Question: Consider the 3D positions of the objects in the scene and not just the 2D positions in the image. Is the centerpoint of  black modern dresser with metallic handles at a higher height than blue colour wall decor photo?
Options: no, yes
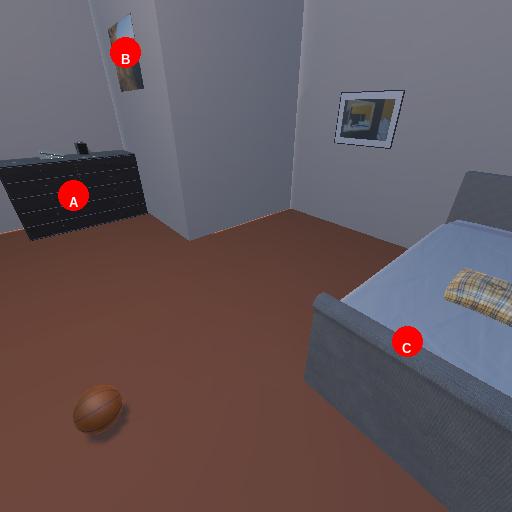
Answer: no